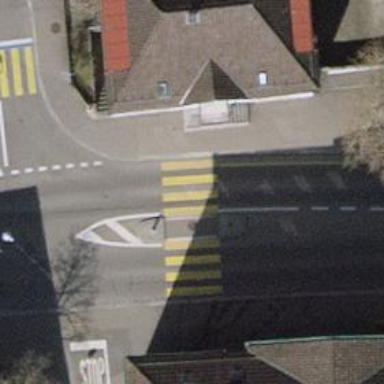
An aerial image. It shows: Marked footway crossing with asphalt surface and pedestrian island.